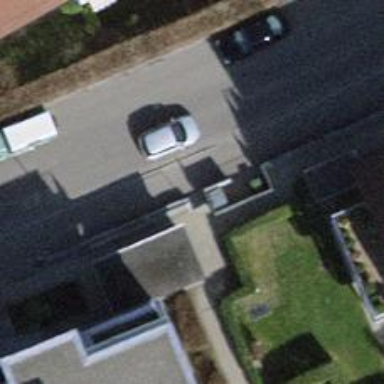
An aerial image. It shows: Concrete steps.